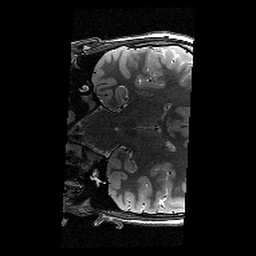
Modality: T2w
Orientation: coronal
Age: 11
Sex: male
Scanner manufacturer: siemens
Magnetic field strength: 3 T
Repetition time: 9.23 s
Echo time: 0.067 s